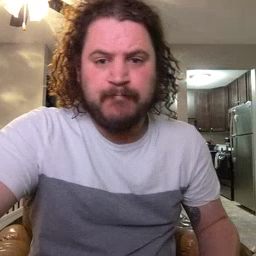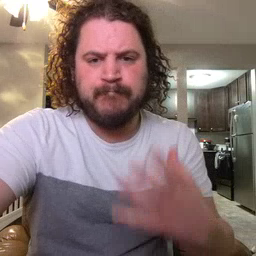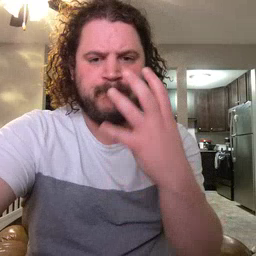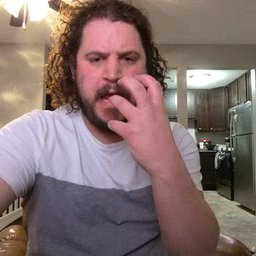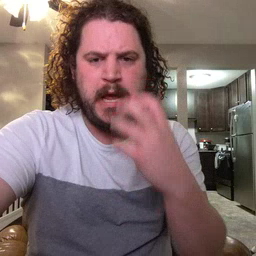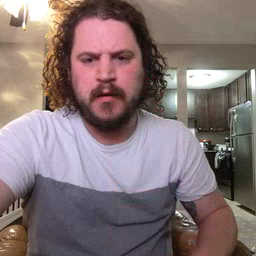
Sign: mad